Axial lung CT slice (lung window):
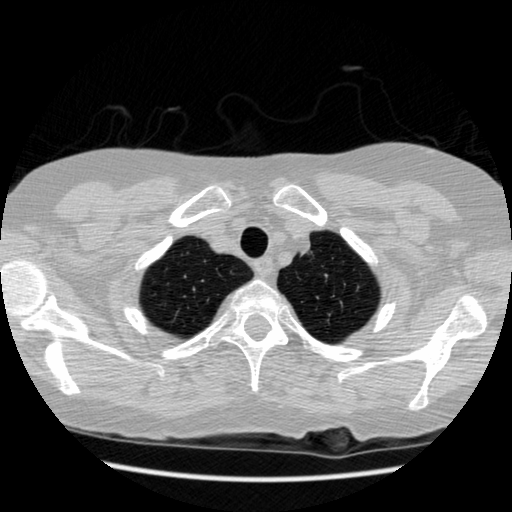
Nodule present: no